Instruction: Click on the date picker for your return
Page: home
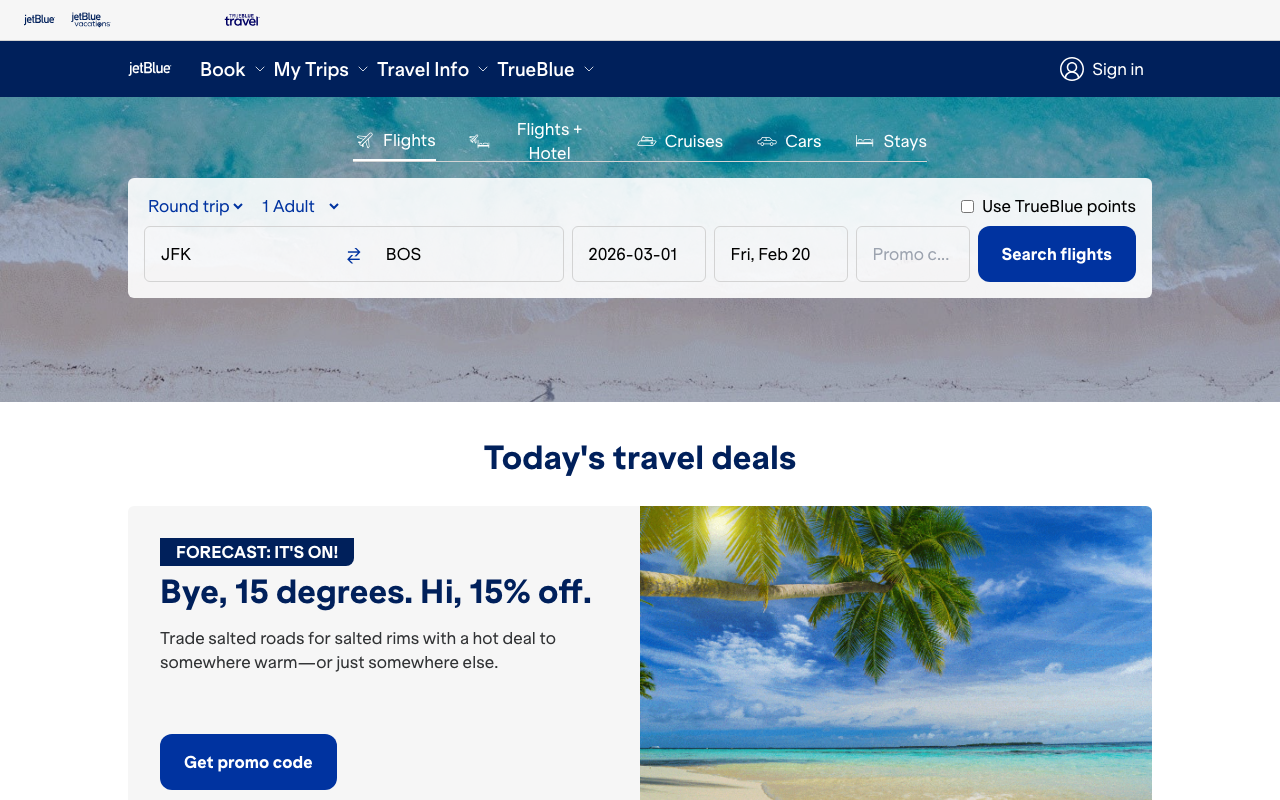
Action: click